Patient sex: M
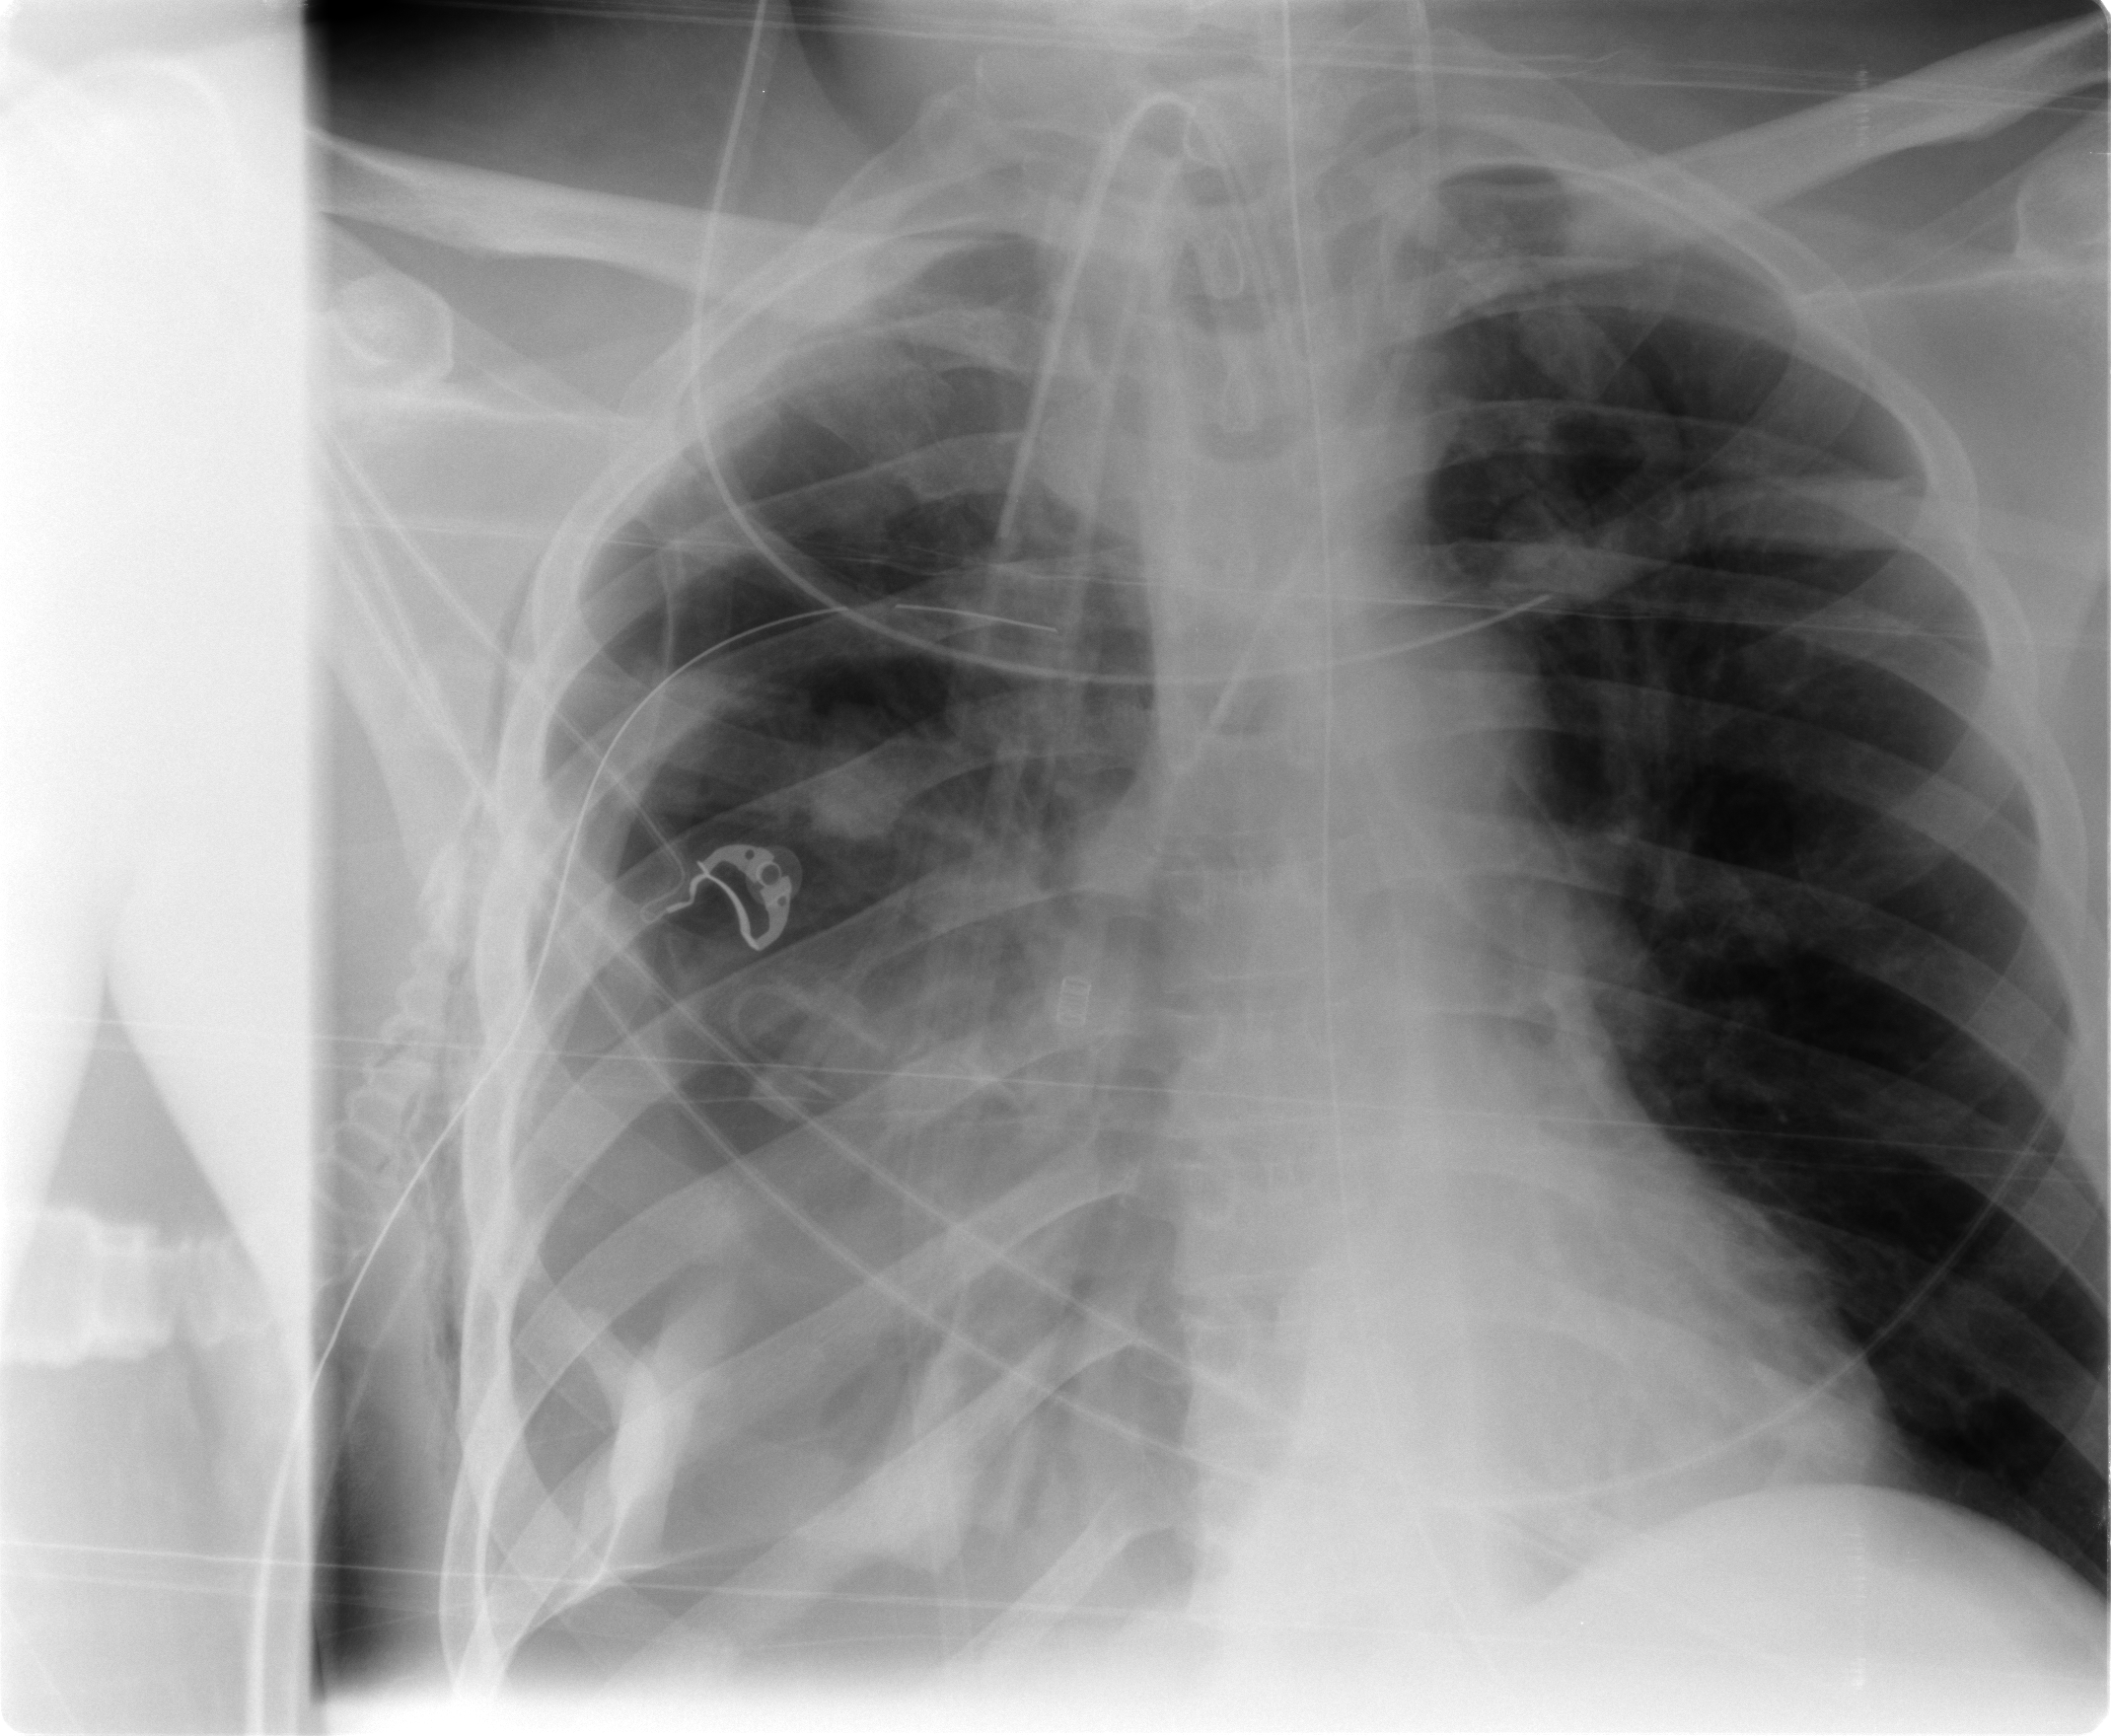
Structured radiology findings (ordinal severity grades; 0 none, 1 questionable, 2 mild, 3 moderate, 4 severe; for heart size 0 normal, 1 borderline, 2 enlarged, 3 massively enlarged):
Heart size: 0
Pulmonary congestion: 0
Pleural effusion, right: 2
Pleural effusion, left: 0
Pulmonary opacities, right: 2
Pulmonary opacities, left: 0
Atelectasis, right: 3
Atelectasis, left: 0